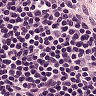
Metastatic tissue present: no